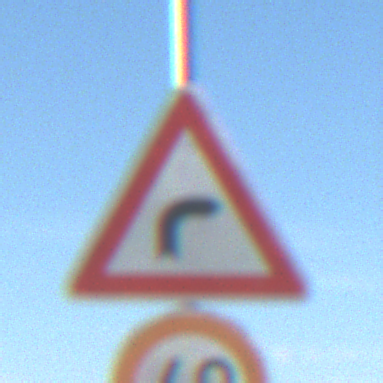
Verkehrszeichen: KurveRechts
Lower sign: Geschwindigkeit40
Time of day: MorningAfternoon
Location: Outdoor (Nature)
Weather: Clear
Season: Autumn
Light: Natural